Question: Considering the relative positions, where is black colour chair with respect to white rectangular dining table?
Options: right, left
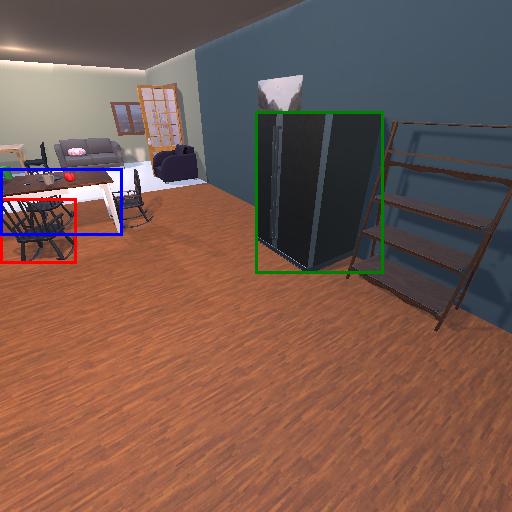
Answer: right